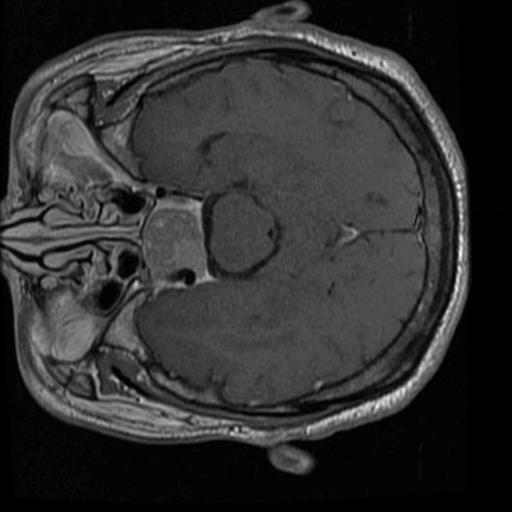
Label: brain_tumor